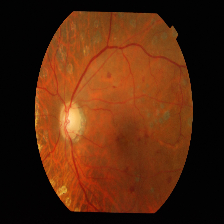
Diabetic retinopathy grade: Mild